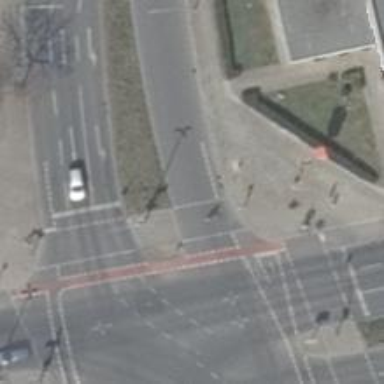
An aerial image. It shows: Footway that serves as traffic island.